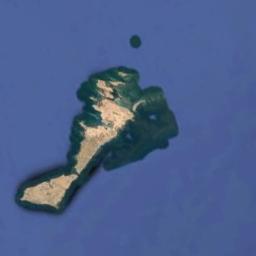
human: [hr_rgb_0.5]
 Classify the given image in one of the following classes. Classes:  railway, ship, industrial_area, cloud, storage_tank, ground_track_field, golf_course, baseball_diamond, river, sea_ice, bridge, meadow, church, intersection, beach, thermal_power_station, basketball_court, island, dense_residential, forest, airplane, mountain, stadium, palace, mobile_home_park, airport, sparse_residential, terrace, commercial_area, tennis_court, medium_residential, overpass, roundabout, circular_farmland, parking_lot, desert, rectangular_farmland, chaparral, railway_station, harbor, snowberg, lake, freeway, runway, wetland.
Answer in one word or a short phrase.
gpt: island